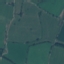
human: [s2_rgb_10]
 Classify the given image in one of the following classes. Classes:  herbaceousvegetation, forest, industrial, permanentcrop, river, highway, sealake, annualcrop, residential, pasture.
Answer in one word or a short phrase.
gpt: Pasture